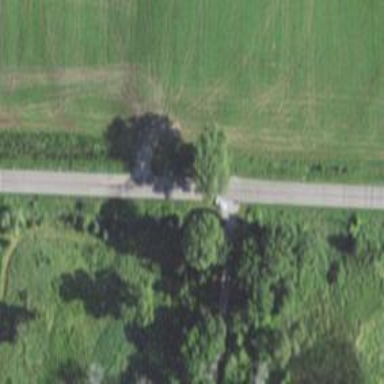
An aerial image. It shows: Unclassified road.